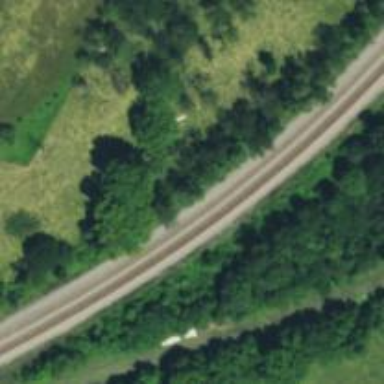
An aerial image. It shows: Railway track.